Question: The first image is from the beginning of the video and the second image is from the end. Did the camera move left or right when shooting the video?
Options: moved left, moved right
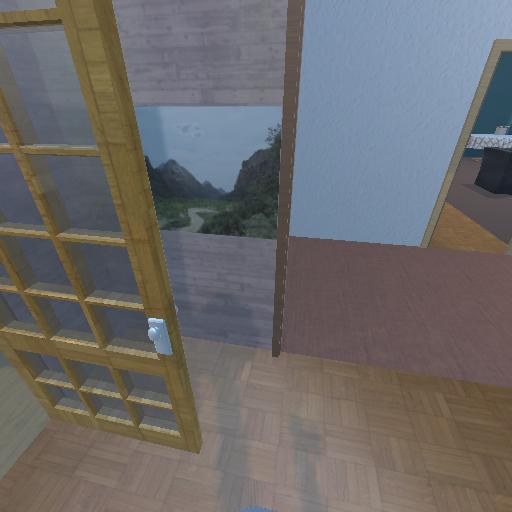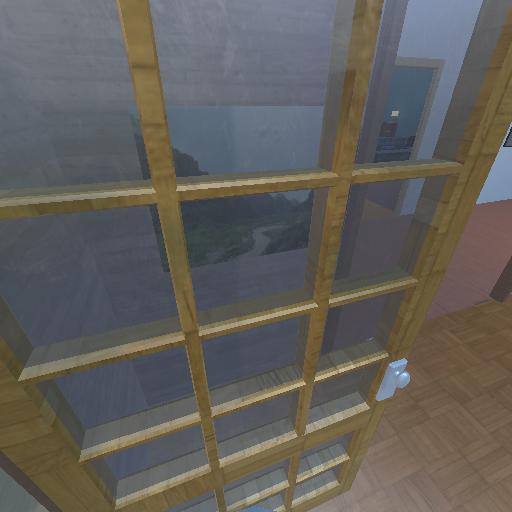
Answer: moved left